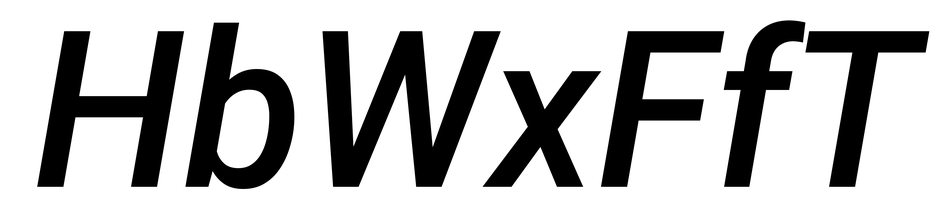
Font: Roboto-Italic_Medium_Italic